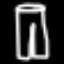
Label: pants